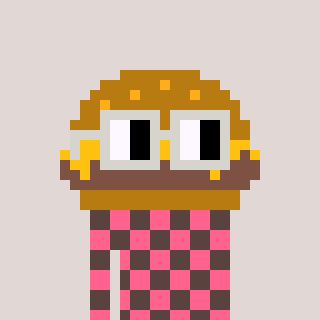
a pixel art character with square light gray glasses, a burger-shaped head and a darkbrown-colored body on a warm background